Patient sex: F
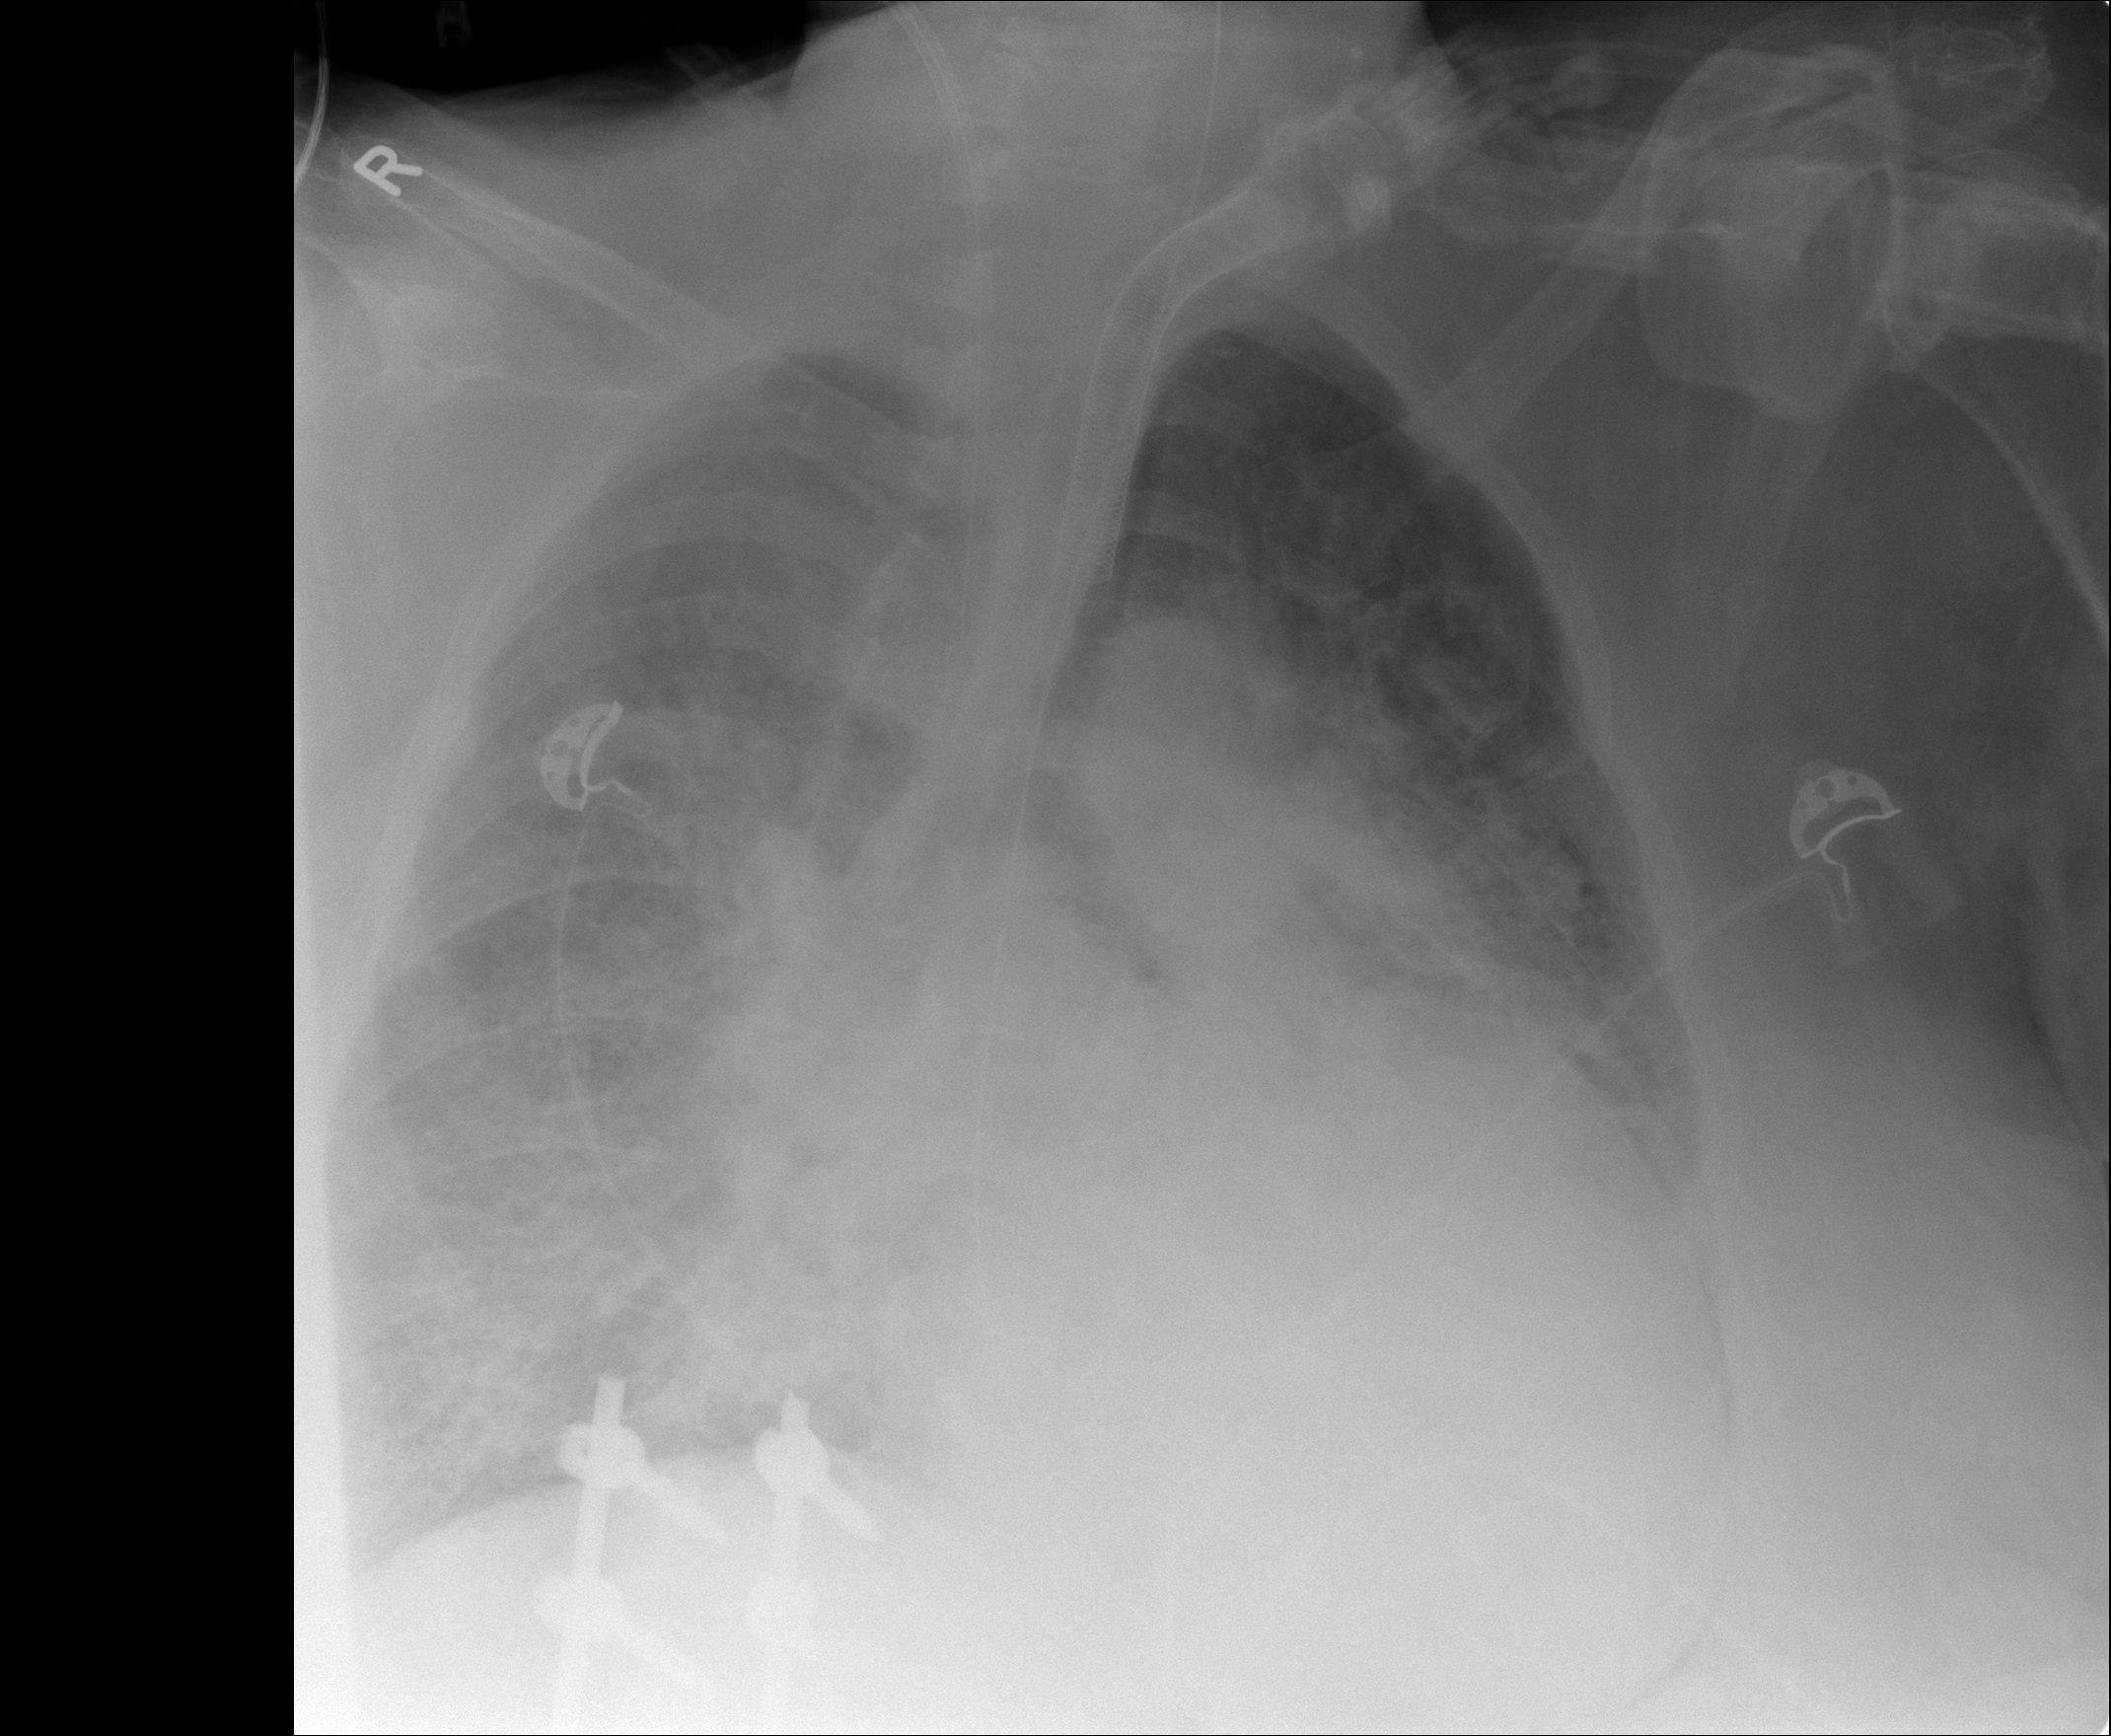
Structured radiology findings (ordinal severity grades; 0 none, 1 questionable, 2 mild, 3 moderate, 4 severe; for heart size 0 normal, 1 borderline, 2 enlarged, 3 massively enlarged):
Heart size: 2
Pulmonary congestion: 2
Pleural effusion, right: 1
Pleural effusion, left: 1
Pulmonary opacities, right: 3
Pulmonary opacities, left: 3
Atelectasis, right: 2
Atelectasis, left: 3